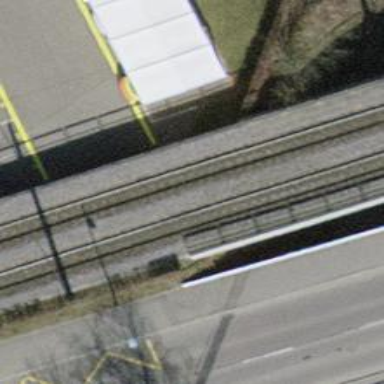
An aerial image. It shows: Tram bridge with electrified contact lines. It has one track passing through.